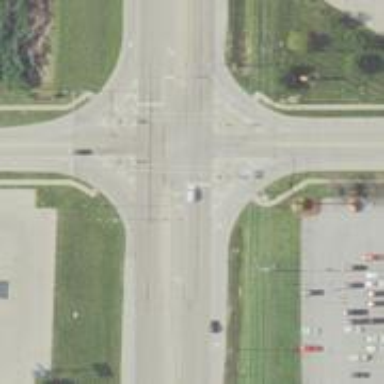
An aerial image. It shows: Footway that serves as traffic island.